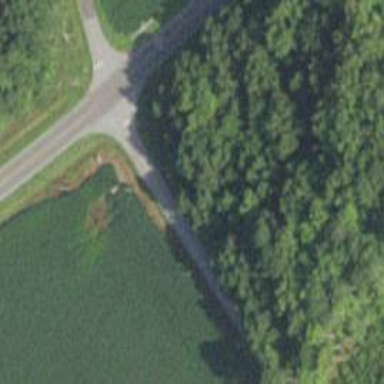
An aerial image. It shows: Tertiary road.